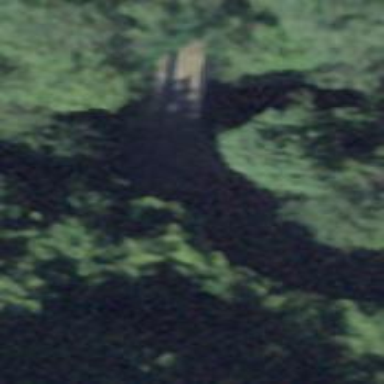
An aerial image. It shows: Path that crosses over ground.